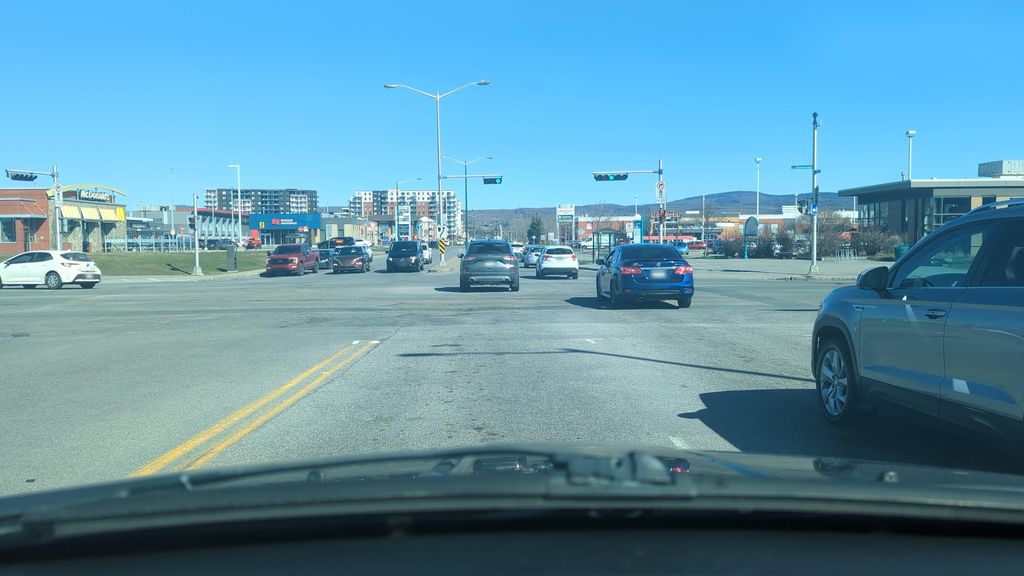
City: quebec_city